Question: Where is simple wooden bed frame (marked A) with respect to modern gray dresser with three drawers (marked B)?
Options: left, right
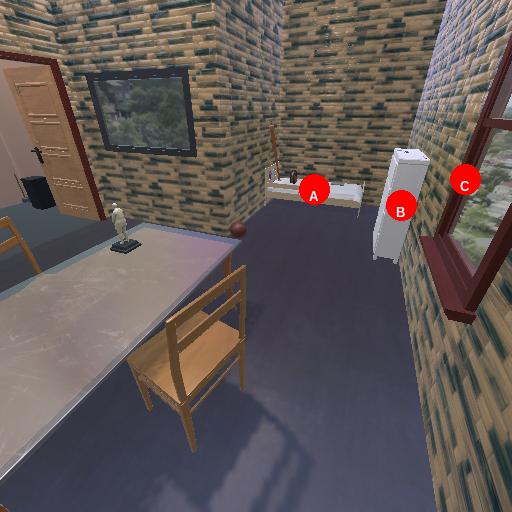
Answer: left